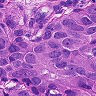
Metastatic tissue present: yes